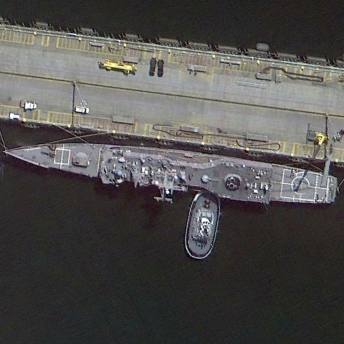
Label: cruiser